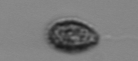
Label: Pseudochattonella_farcimen